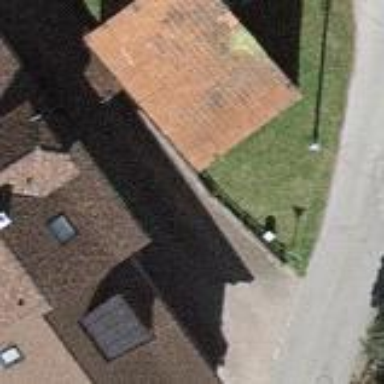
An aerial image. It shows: Shed.